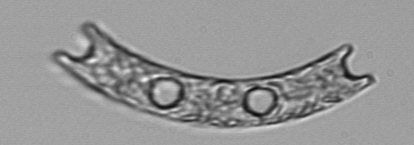
Label: Eucampia